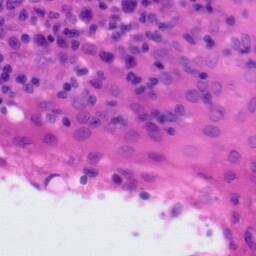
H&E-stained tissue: Tonsil